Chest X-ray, AP view. Patient: 51 years old, sex M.
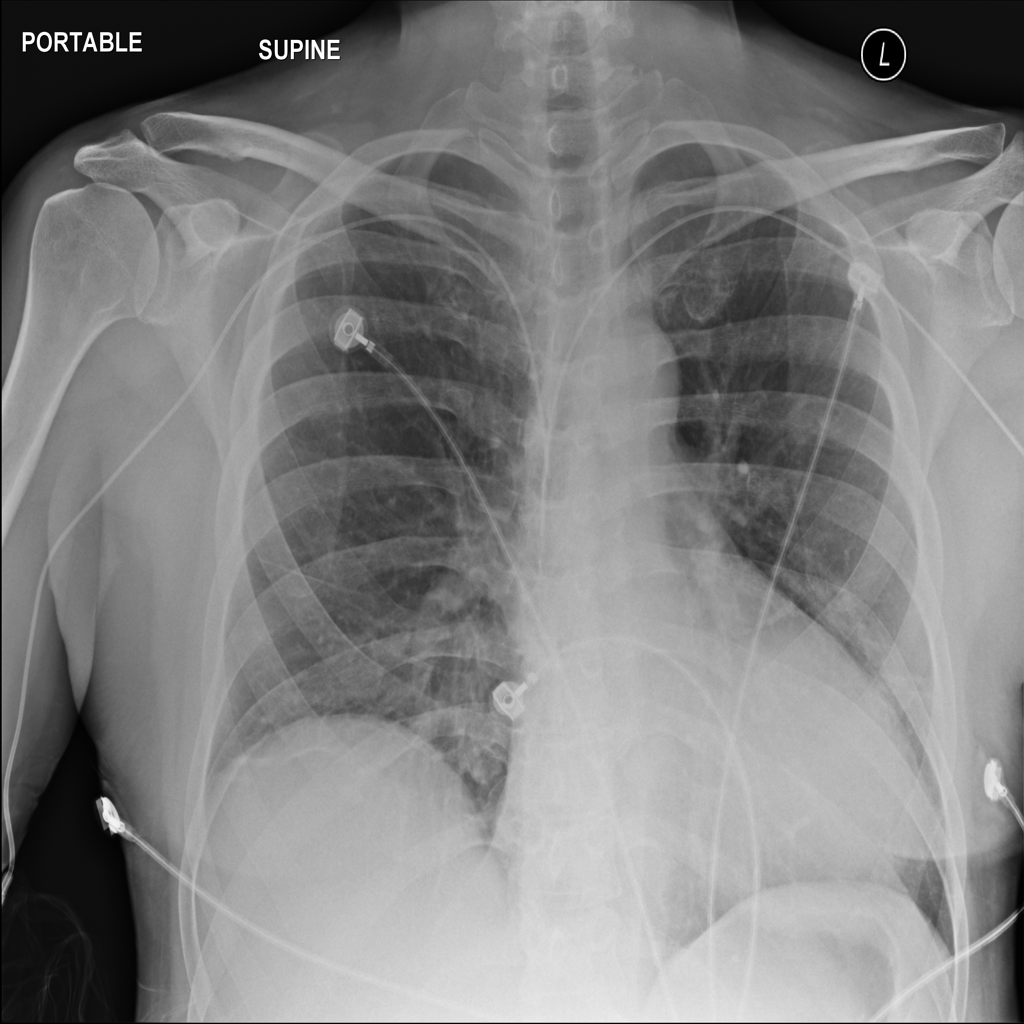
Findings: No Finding